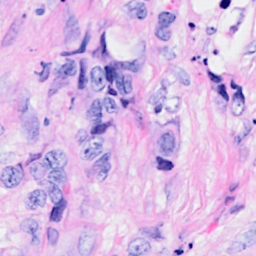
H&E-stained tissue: Breast